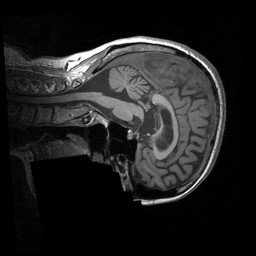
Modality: T1w
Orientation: sagittal
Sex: female
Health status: ill
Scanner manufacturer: siemens
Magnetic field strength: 3 T
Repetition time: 1.66 s
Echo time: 0.00254 s